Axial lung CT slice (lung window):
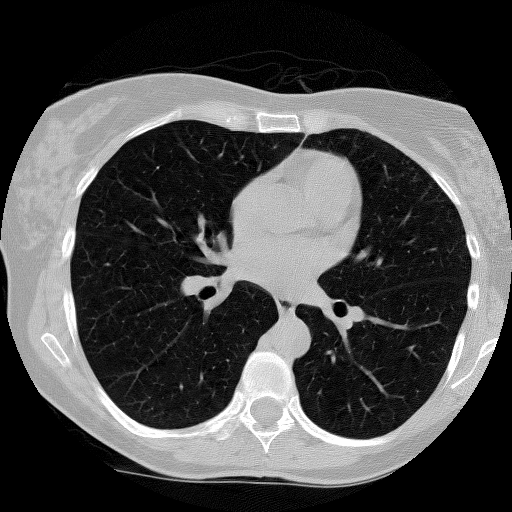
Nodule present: no